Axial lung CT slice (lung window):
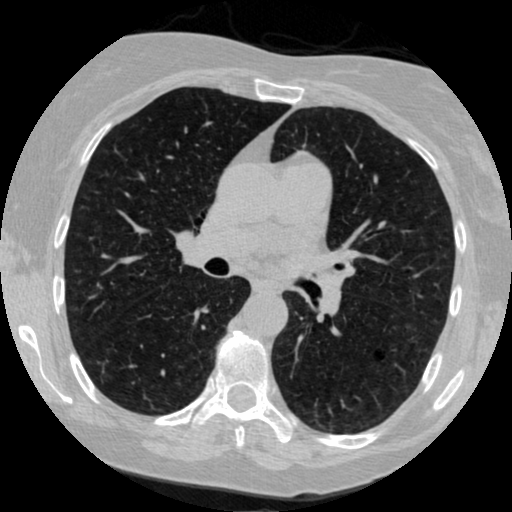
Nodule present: no